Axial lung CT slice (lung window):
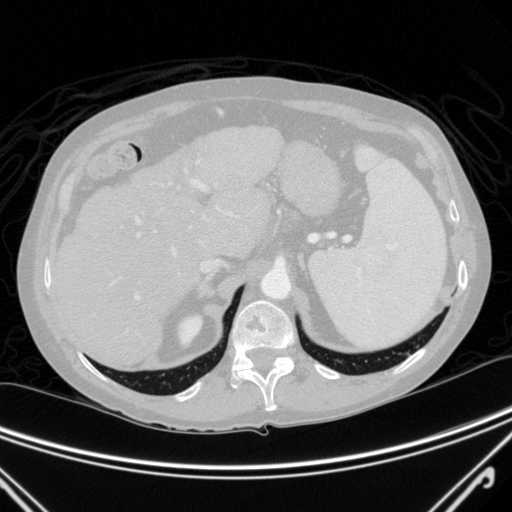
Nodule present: no